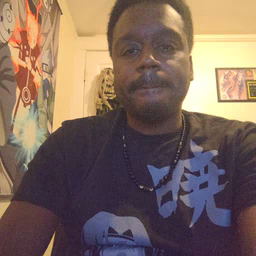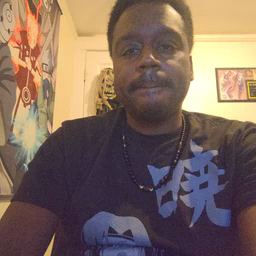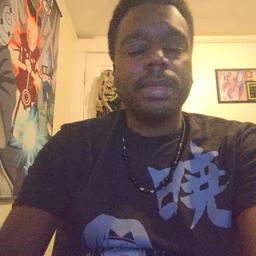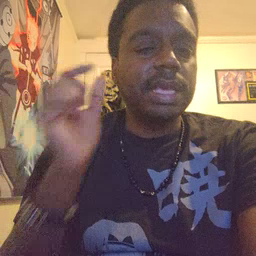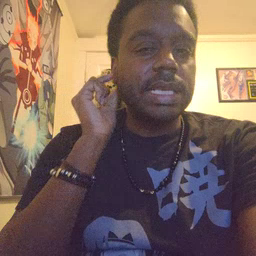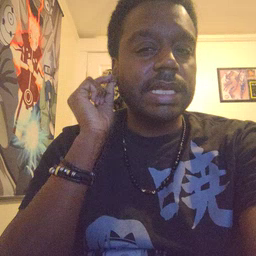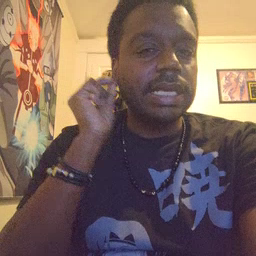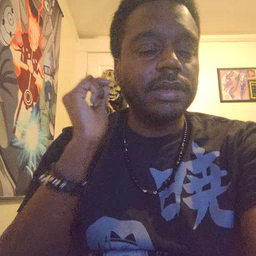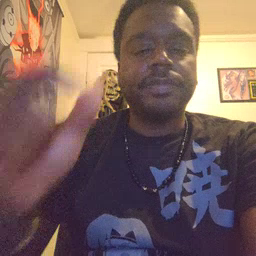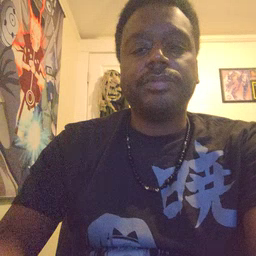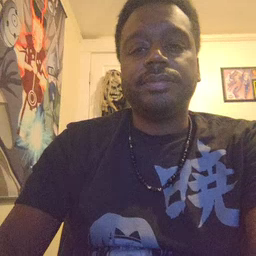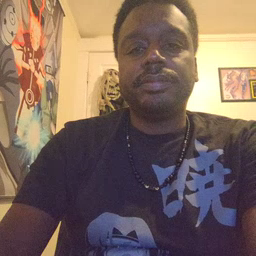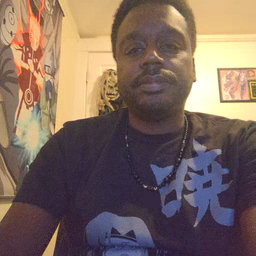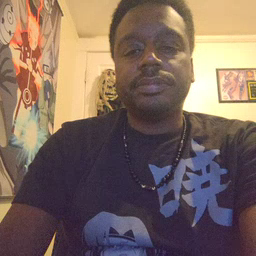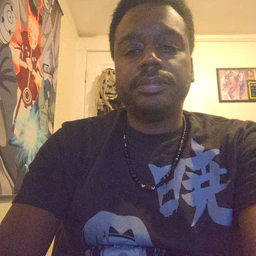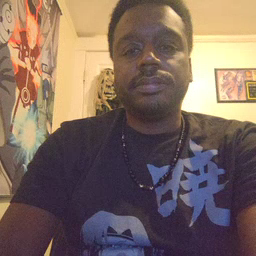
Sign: ear